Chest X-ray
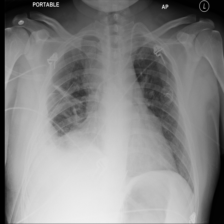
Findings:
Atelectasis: negative
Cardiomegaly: negative
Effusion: positive
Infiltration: negative
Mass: negative
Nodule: negative
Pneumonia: negative
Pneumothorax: negative
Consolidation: negative
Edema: negative
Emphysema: negative
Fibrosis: negative
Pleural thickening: negative
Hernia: negative